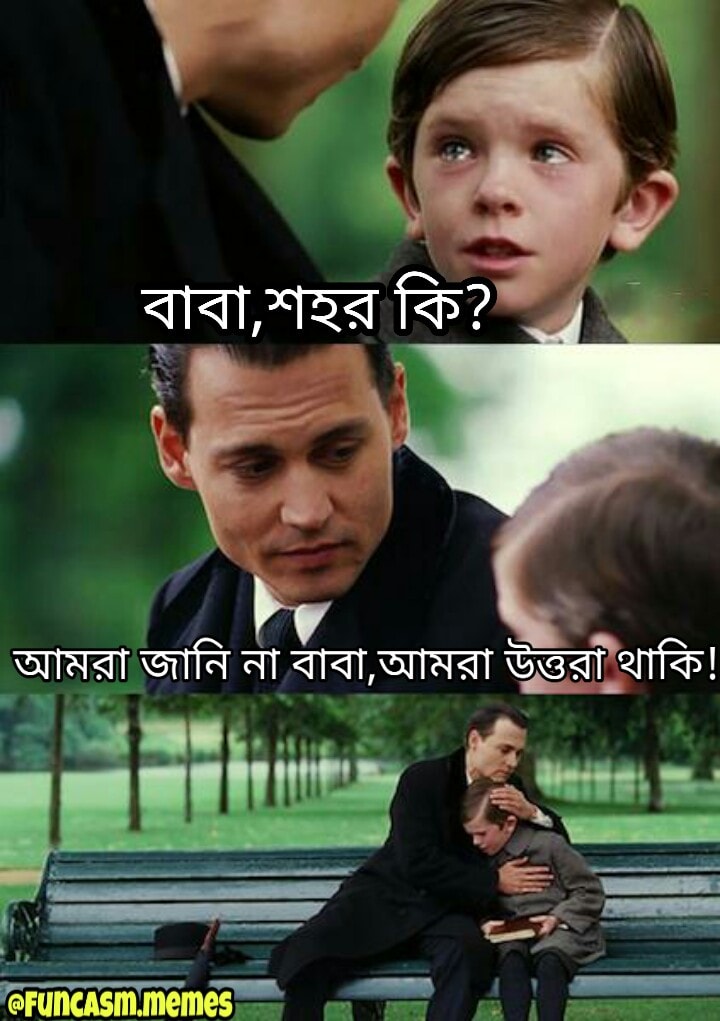
Caption: বাবা, শহর কি ? আমরা জানি না বাবা, আমারা উত্তরা থাকি !
Label: hate